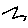
Label: zigzag